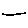
Label: line